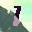
Label: 1